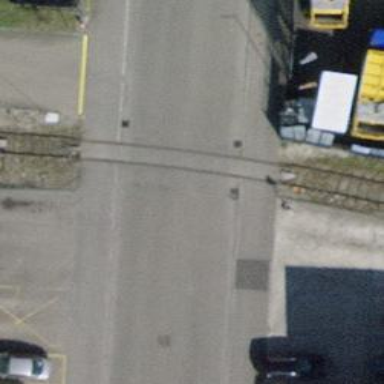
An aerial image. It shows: Railway level crossing.